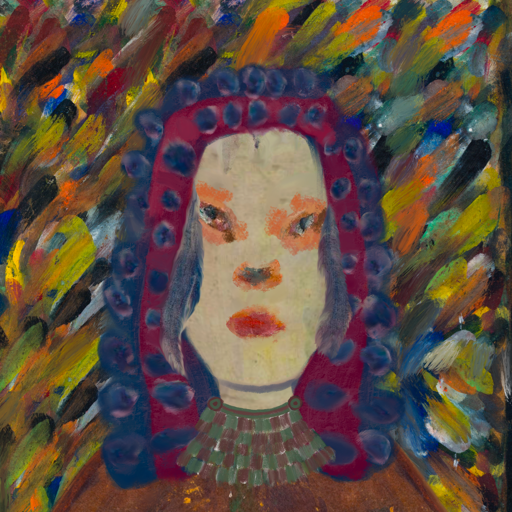
Background: An_Impression, Head And Neck Front: Hill_Girl, Face Front: Boggyland, Bust: Comrade, Hair Front: Hill_Girl, Head Accessory: Blank, Second Necklace: After_Raid, Necklace: Blank, Baby: Blank